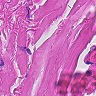
Metastatic tissue present: no